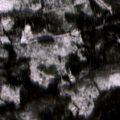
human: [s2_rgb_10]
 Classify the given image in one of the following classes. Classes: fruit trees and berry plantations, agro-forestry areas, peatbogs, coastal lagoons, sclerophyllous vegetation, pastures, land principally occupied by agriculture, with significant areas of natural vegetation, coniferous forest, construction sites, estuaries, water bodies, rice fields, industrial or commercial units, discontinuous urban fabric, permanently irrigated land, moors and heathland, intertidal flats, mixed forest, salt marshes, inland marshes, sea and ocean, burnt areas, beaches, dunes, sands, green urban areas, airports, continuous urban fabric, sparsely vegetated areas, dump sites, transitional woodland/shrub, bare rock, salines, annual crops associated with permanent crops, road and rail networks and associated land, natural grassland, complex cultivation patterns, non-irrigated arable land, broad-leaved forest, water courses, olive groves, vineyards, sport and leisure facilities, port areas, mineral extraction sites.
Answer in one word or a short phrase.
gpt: coniferous forest, mixed forest, transitional woodland/shrub